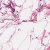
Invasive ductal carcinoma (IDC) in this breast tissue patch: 0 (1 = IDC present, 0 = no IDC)